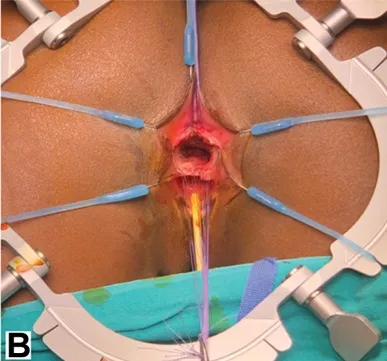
B
) The separation is only complete when an areolar plane has been reached between two structures.
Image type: medical_photograph (other_medical_photograph)